Field crop: maize
Growth stage: 2
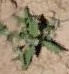
Species: atriplex